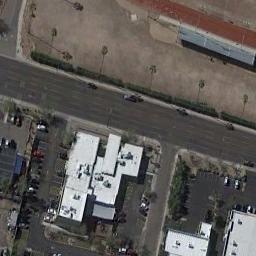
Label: freeway